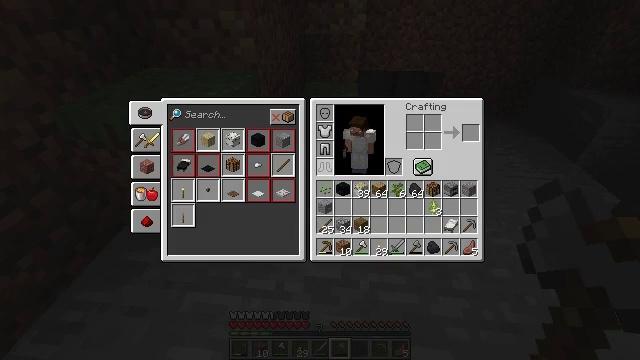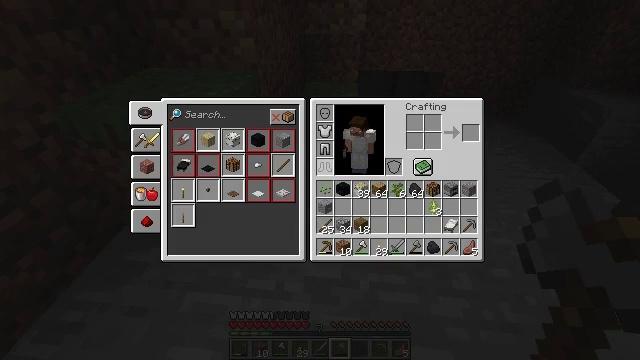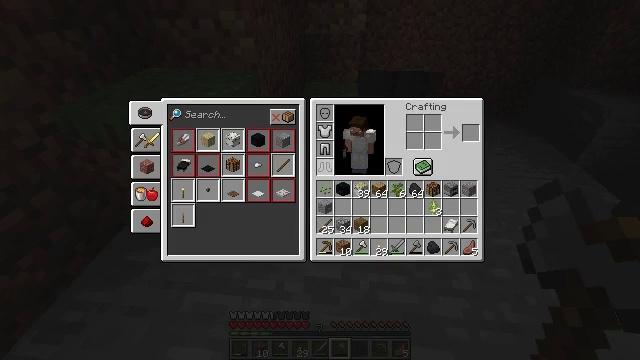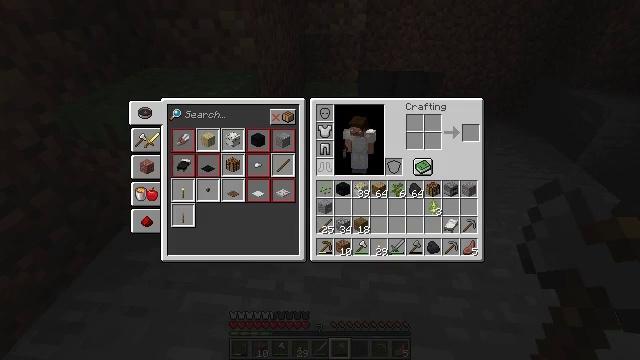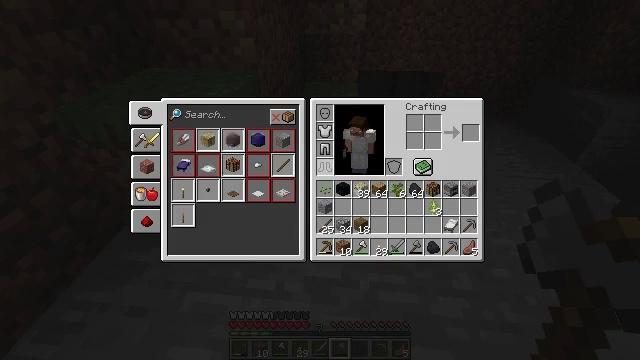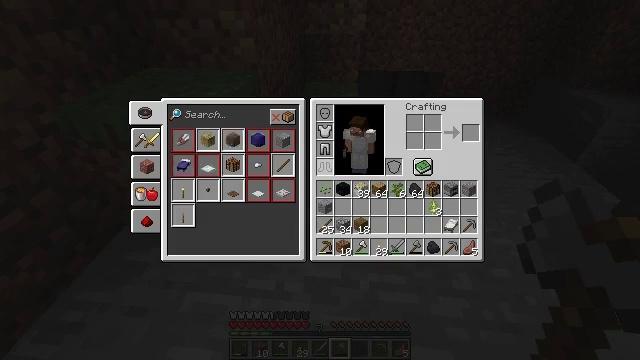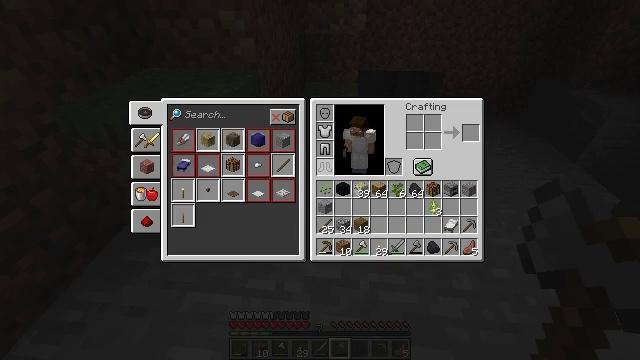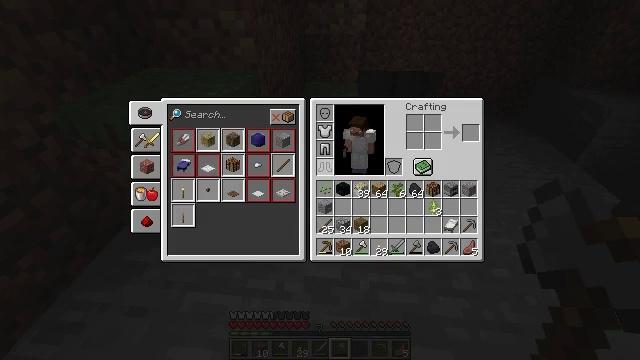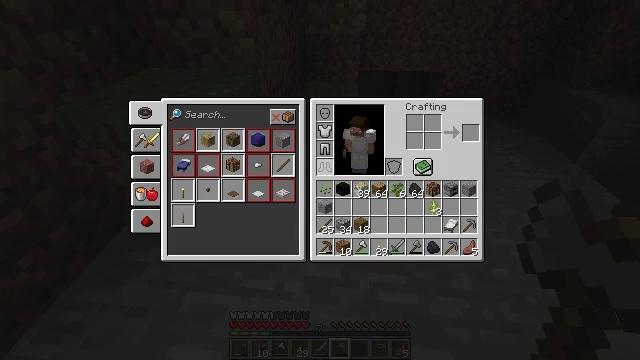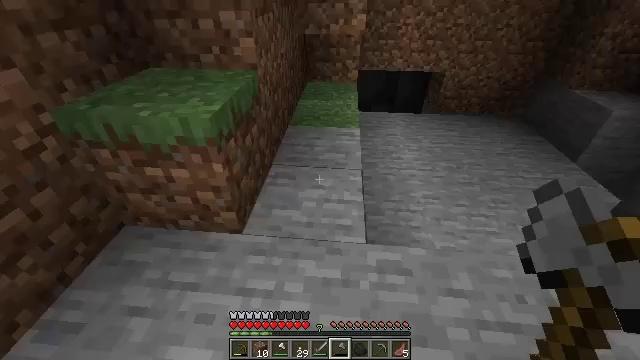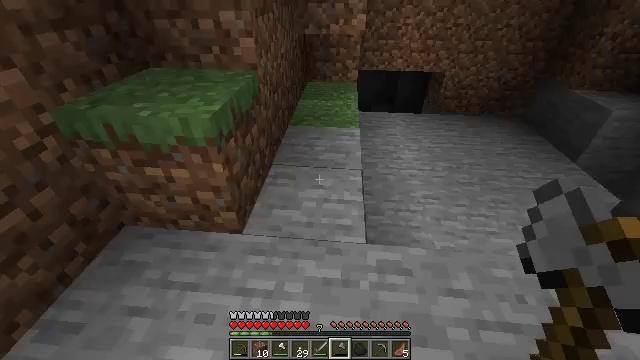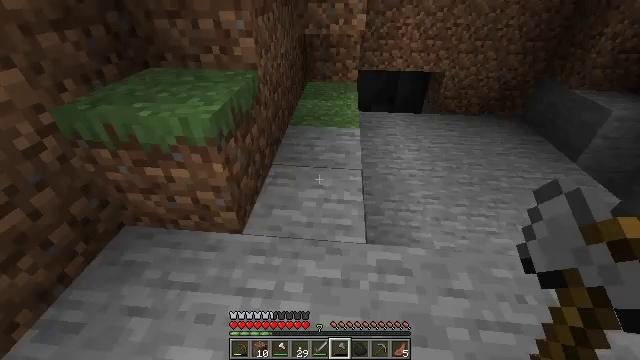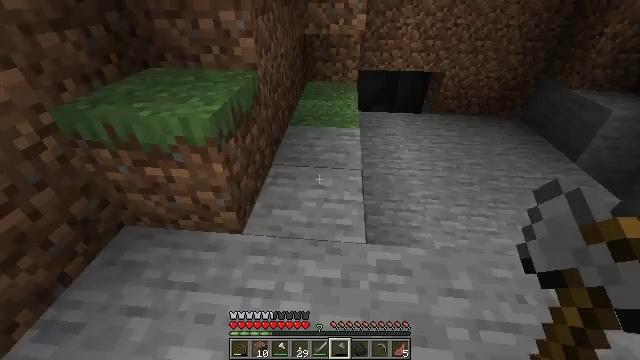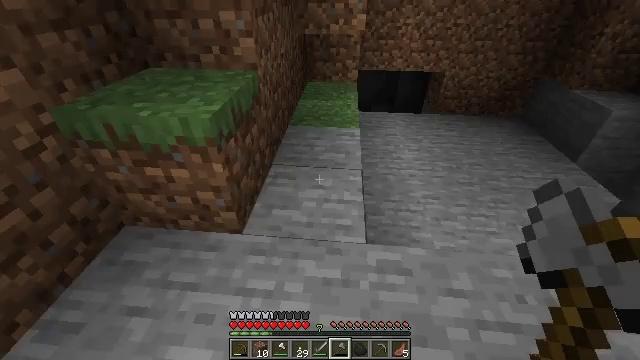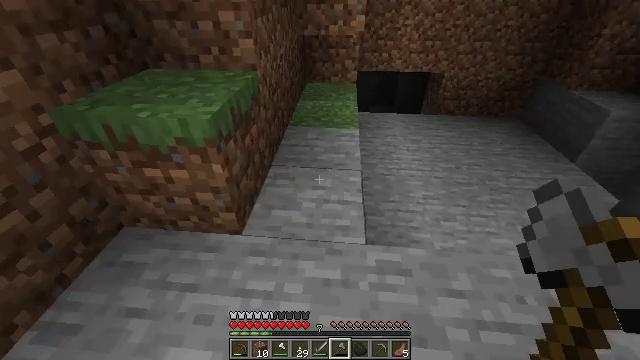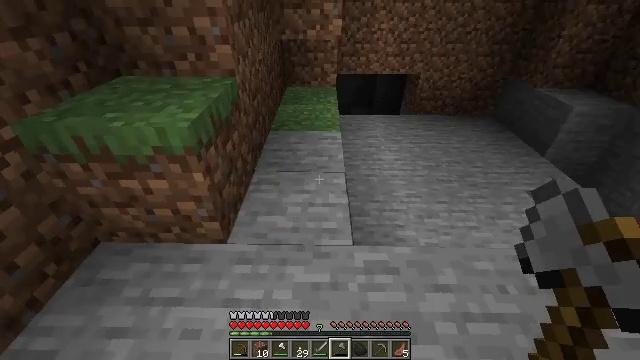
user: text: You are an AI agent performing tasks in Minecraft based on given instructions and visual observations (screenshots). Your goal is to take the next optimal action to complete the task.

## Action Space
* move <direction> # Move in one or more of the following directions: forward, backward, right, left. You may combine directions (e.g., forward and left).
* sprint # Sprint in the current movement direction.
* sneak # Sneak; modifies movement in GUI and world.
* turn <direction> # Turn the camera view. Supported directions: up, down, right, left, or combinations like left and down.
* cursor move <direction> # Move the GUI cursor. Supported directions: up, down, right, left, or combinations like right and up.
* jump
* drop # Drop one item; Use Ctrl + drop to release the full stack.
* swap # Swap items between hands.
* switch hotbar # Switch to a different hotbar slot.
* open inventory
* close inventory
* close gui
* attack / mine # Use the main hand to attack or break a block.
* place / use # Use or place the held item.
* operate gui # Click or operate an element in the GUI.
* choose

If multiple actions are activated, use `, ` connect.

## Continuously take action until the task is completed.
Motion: motion action
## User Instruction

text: Break the dirt block.
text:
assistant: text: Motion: no_op
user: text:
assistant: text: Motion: no_op
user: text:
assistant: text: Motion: no_op
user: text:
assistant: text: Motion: no_op
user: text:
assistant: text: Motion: no_op
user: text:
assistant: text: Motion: no_op
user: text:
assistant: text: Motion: no_op
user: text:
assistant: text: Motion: no_op
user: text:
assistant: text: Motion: close inventory
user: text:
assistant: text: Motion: close inventory
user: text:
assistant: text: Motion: close inventory
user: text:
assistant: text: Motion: no_op
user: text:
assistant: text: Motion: no_op
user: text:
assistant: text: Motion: no_op
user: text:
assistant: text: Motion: turn right
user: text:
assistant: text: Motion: turn right
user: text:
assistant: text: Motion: move forward, turn right
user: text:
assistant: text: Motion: move forward, turn right
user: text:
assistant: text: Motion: move forward, turn right
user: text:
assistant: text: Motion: move forward, turn right
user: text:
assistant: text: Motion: move forward
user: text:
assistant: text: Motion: move forward
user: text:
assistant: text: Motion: move forward
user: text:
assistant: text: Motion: move forward, turn right and up
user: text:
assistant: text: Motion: move forward, turn right
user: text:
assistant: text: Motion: move forward, turn right
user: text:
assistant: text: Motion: move forward, turn right
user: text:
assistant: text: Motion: move forward, turn right
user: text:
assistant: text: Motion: move forward, turn right
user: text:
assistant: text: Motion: move forward, turn right